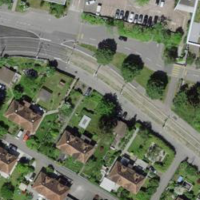
EUNIS habitat code: 54
Species observed at this site:
Echium vulgare